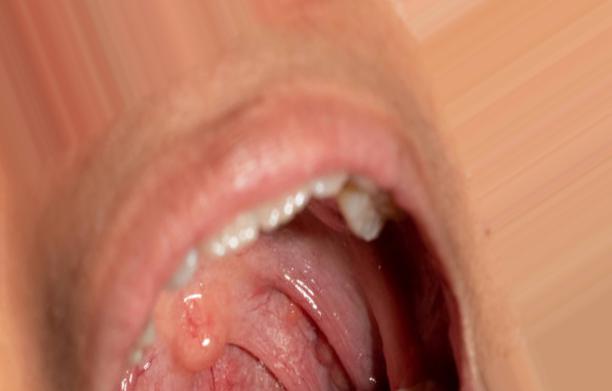
Condition: Mouth Ulcer